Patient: sex F, age 54
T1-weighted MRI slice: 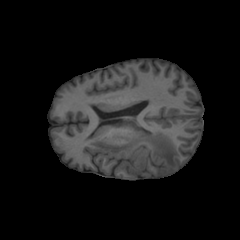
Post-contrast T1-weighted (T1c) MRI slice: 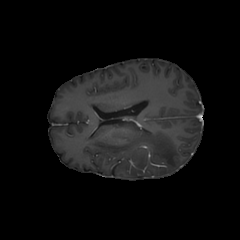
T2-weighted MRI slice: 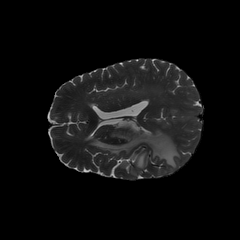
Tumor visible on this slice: yes
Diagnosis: Glioblastoma, IDH-wildtype
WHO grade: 4